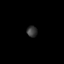
Tissue: prostate
Cell type: Myeloid cells
Senescence score: 0.69
Nuclear area (px): 116
Mean DAPI intensity: 54.009